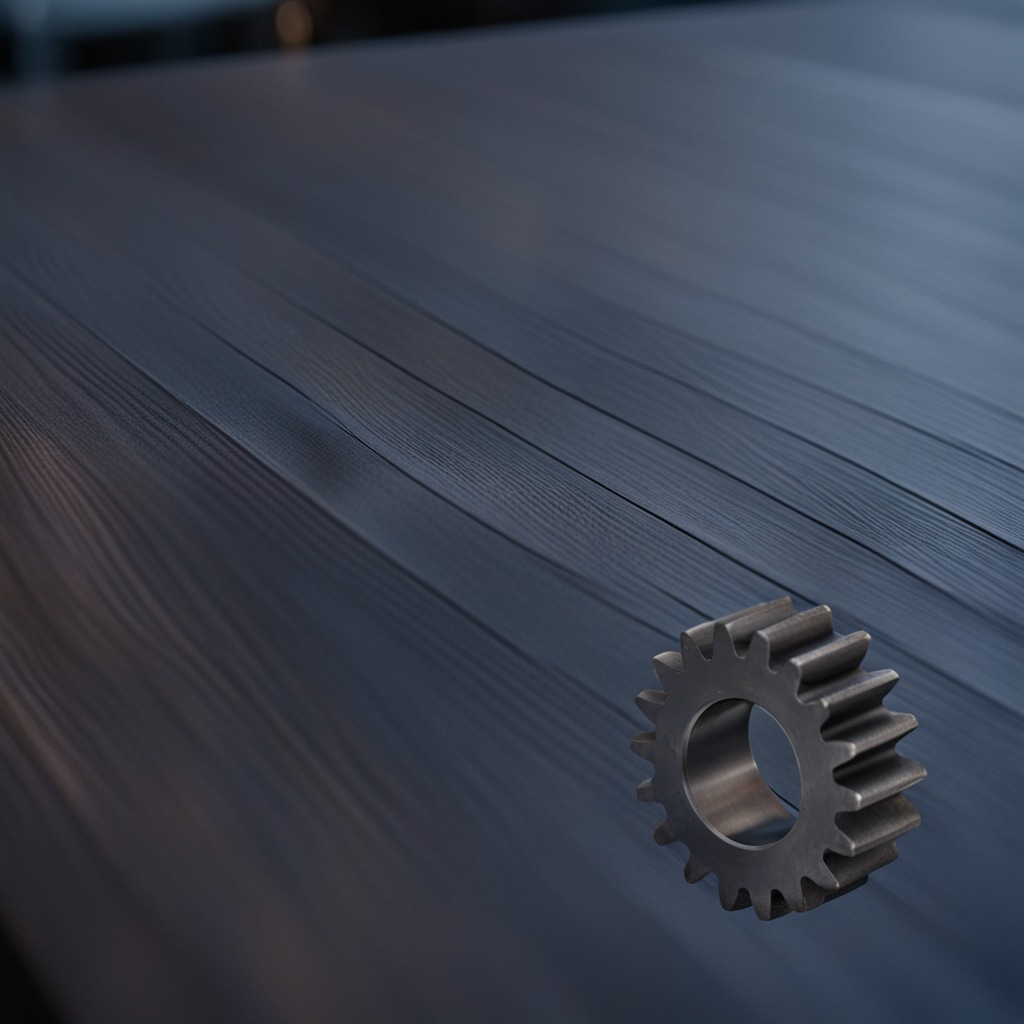
A steel gear with teeth lies on a table in a small garage at twilight.